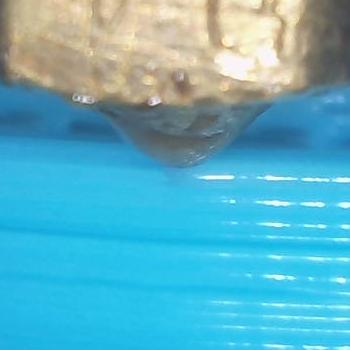
Flow rate: 168%